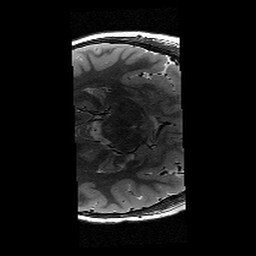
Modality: T2w
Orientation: axial
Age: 11
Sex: male
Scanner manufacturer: siemens
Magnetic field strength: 3 T
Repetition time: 9.23 s
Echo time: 0.067 s